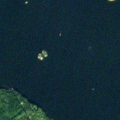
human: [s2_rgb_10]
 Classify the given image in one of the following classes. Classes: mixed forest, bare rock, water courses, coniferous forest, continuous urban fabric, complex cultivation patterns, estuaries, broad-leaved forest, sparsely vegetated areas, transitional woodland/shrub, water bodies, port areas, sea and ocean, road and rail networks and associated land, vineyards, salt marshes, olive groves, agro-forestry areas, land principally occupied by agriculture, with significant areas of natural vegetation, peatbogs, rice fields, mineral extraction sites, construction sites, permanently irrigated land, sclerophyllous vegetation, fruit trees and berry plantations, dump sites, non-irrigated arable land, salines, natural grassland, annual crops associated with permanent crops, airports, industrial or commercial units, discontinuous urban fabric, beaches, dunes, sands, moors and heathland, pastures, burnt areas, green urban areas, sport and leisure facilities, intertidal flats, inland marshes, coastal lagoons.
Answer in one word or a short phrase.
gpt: coniferous forest, sea and ocean